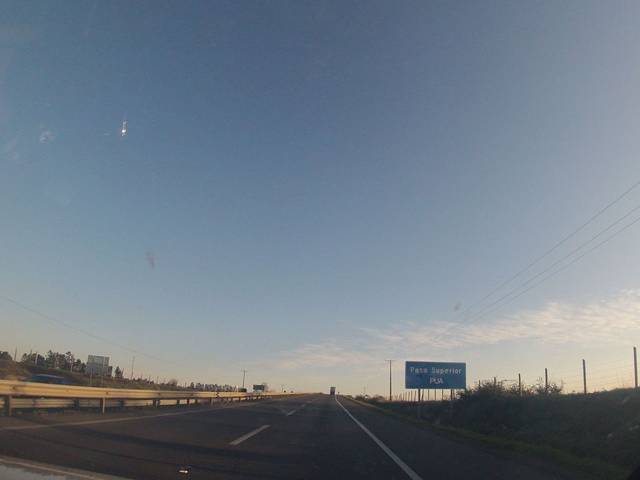
Region: Chile
Coordinates: -38.326, -72.378